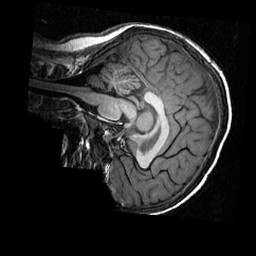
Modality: T1w
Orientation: sagittal
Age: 18
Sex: female